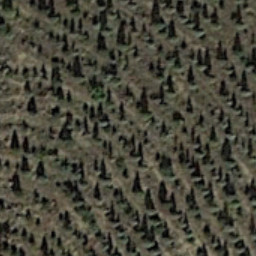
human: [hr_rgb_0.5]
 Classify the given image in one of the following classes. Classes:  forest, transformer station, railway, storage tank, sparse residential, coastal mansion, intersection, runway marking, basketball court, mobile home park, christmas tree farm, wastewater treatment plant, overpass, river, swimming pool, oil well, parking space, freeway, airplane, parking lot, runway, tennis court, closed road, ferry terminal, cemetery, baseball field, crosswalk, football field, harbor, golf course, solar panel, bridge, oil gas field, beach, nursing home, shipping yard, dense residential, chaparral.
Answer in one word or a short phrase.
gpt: christmas tree farm